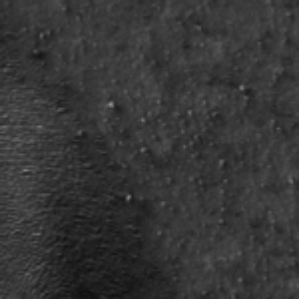
Label: frost